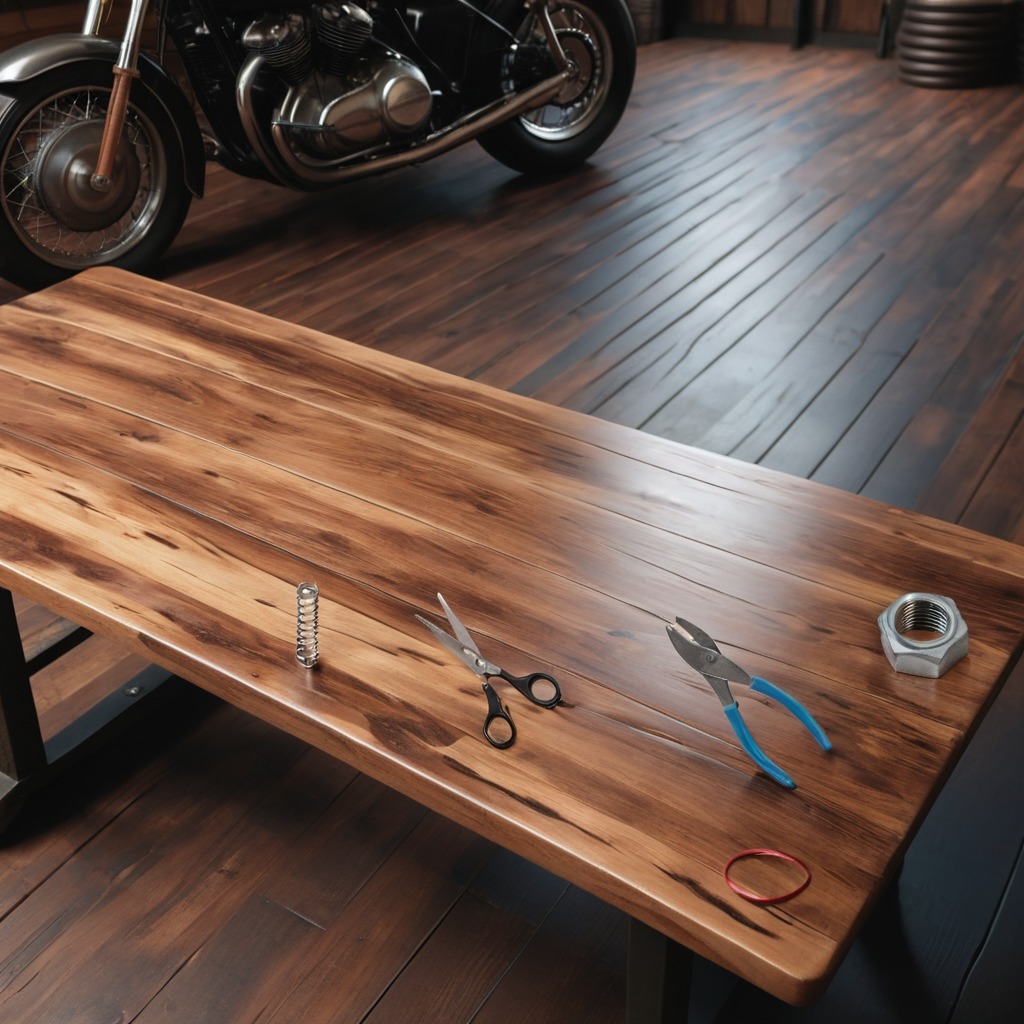
A rubber Oring, pliers, a metal spring, a metal nut, and a pair of scissors are lying on the wooden table.